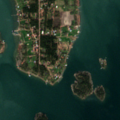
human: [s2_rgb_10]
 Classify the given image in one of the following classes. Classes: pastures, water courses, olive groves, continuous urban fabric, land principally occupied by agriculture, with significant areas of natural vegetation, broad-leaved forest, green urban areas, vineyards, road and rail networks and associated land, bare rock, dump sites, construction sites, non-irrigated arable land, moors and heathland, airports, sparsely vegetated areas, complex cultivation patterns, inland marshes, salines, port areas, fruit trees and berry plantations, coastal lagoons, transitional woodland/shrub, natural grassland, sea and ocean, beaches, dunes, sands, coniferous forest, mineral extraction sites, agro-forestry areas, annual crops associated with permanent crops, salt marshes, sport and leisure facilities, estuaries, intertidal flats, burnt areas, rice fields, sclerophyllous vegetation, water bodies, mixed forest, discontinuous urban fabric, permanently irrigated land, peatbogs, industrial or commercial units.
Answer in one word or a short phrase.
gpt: discontinuous urban fabric, mixed forest, sea and ocean